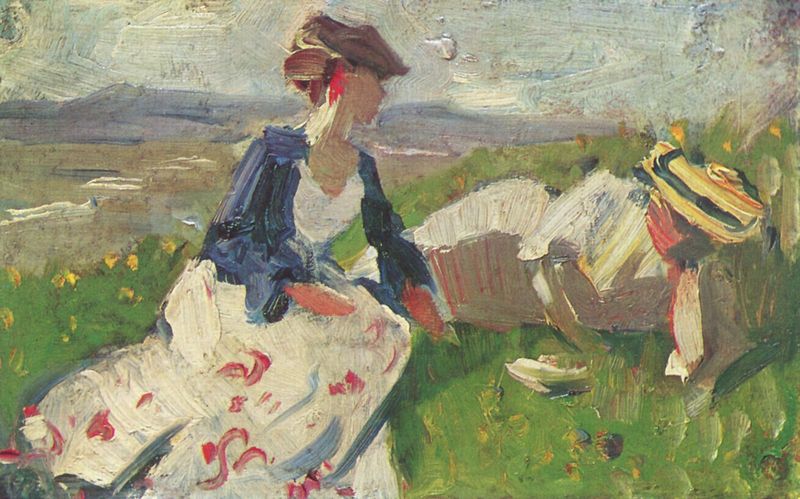
Titel: Zwei Frauen am Berg
Künstler: Franz Marc
Standort: München
Institution: Galerie Stangl
Schlagwörter: berg, blau, gemälde, hand, haut, himmel, mann, meer, schatten, wasser, weiß, wolken, fluss, frauen, gelb, grün, impressionismus, landschaft, menschen, sitzen, ufer, blume, blumen, braun, damen, frau, frisur, grau, haar, hell, hintergrund, hut, hüte, kleid, kleider, licht, ohrring, profil, reden, schwarz, skizze, ölbild, blüten, gras, rasen, rot, weg, wiese, beige, expressionismus, gespräch, malerei, muster, rock, anzug, gesichter, jacke, arme, bluse, gesicht, mensch, hals, hände, öl, bach, ebene, erde, ferne, gräser, horizont, hügel, natur, weite, pastos, sonne, haare, kostüm, pose, sitzend, paar, rosa, tal, reiter, beine, bewölkt, ruhig, sommer, ruhe, liegen, ruhen, unterhaltung, zwei, haltung, mittag, warm, abstrakt, berge, fläche, gebirge, modern, lila, alm, ausflug, idylle, picknick, rast, drehen, luft, duktus, einfach, sprechen, weiblich, strohhut, hutband, impressionistisch, monet, floral, lesen, streifen, allein, impressionisten, knie, liegend, aufstützen, weste, blumenwiese, frühling, abstraktion, lachen, pärchen, buch, spaziergang, porträts, wolkig, macke, treffen, pinsel, sonnig, pinselstrich, expressiv, aufgestützt, ölskizze, dicht, plein air, landpartie, wochenende, wiesenblumen, gegenüber, ausruhen, lesende, blauer, voralpen, franz marc, marc, sonnenbad, werefkin, flüchtig, alpenvorland, nahsichtig, vis á vis, malerinnen, impressiv, lagernd, gespäch, augenlos, fra nz, keine augen, wochende, blumenwise, profikl, kleinformatig, meer landschaft sommer kleidung boden